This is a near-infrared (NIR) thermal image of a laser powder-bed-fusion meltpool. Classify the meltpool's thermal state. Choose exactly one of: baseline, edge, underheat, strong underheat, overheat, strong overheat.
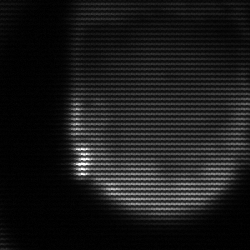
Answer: edge